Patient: sex M, age 71
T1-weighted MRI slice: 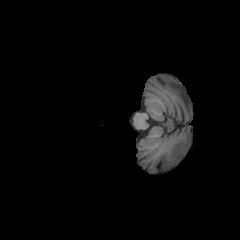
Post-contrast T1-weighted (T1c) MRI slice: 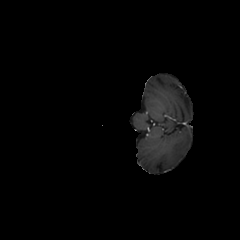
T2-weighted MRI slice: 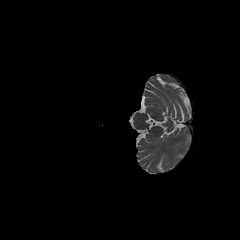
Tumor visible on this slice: no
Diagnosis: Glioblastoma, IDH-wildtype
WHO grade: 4